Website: bh-photo
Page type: billing-address
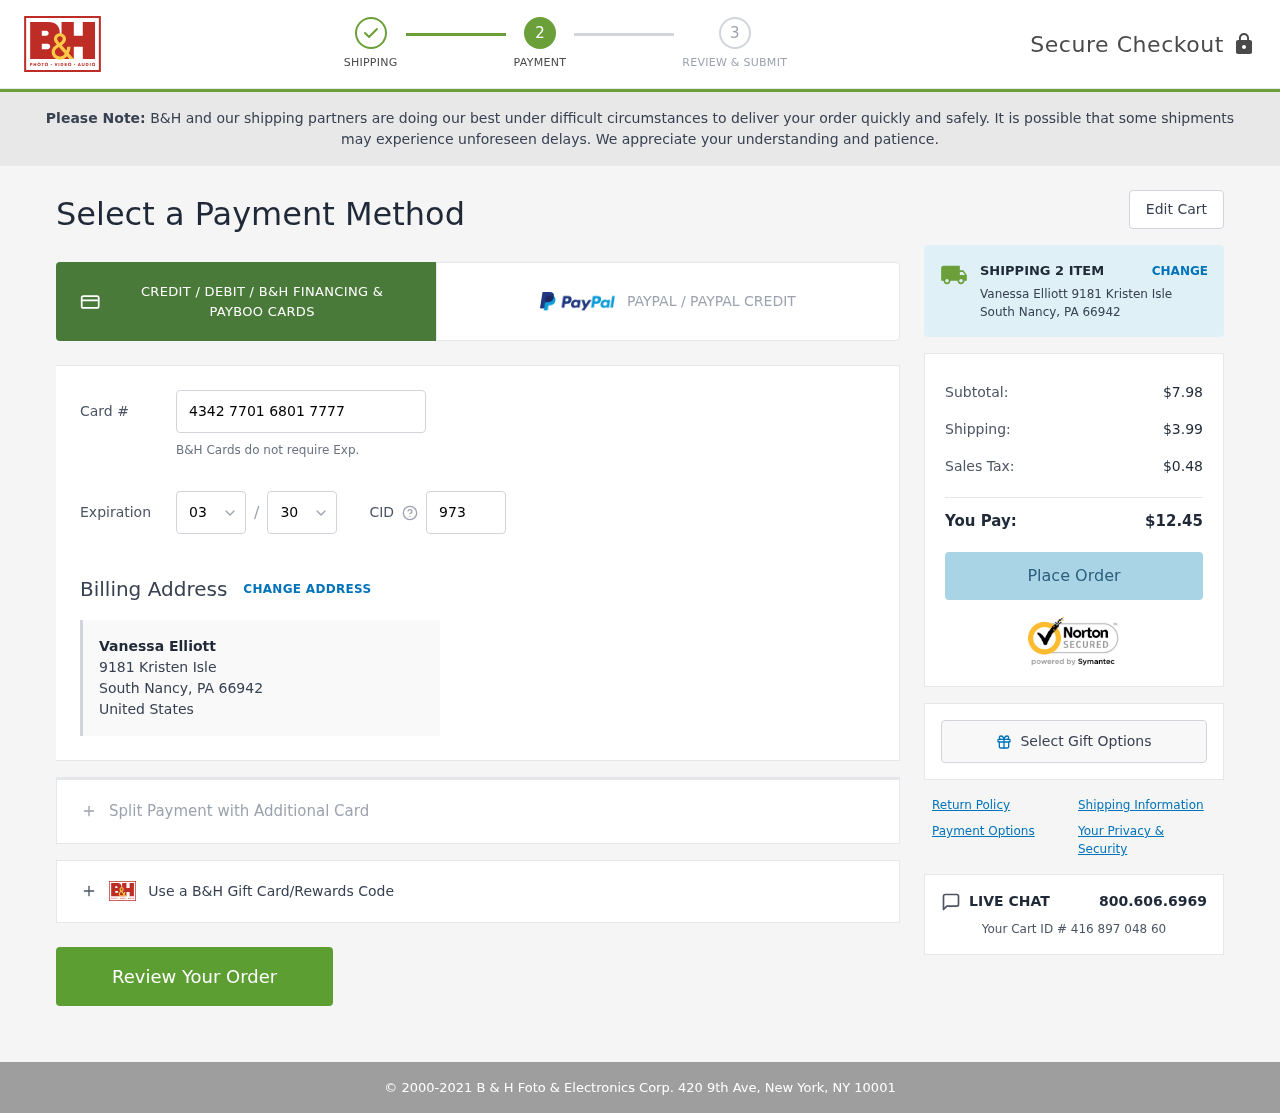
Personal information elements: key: PII_CARD_CVV
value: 973
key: PII_CARD_EXPIRY_MONTH
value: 03
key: PII_CARD_EXPIRY_YEAR
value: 30
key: PII_CARD_NUMBER
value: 4342 7701 6801 7777
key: PII_CITY
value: South Nancy
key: PII_COUNTRY
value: United States
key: PII_FULLNAME
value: Vanessa Elliott
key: PII_POSTCODE
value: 66942
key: PII_STATE_ABBR
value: PA
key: PII_STREET
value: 9181 Kristen Isle
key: PII_FULLNAME2
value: Vanessa Elliott
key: PII_STREET2
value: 9181 Kristen Isle
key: PII_CITY_STATE_ZIP2
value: South Nancy, PA
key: PII_POSTCODE2
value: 66942
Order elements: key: ORDER_NUM_ITEMS
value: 2
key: ORDER_SUBTOTAL
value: $7.98
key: ORDER_SHIPPING_COST
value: $3.99
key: ORDER_TAX
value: $0.48
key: ORDER_TOTAL
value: $12.45
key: ORDER_ID
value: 416 897 048 60